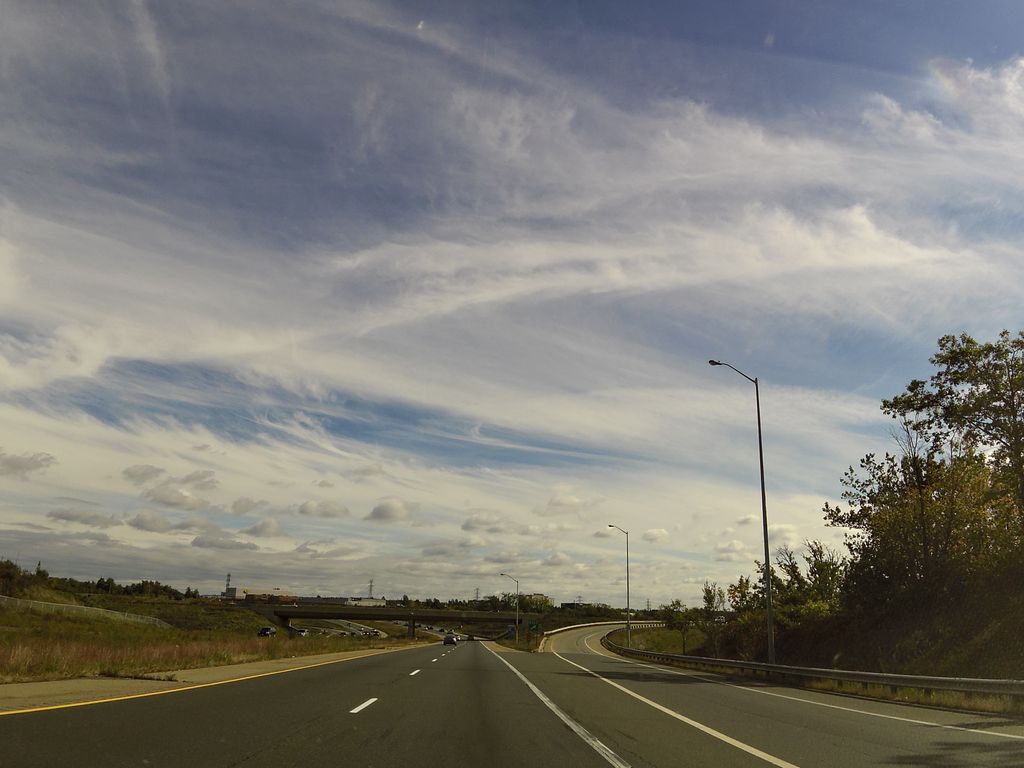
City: hamilton